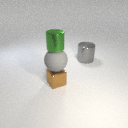
small brown metal cube below large gray rubber sphere